Interaction volume radius: 5 \u00c5
Interaction volume height: 40 \u00c5
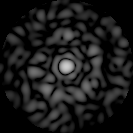
Disorder parameter: 0.8459